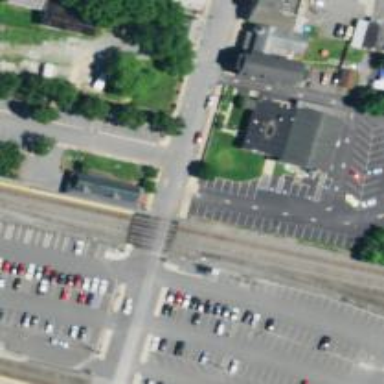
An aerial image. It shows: Railway level crossing.